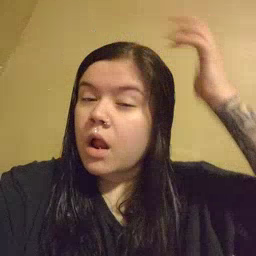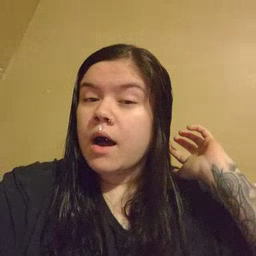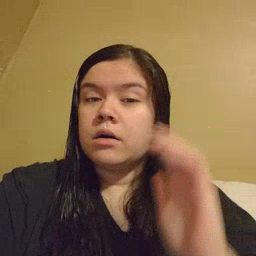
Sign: lion